Interaction volume radius: 10 \u00c5
Interaction volume height: 15 \u00c5
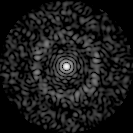
Disorder parameter: 0.8454